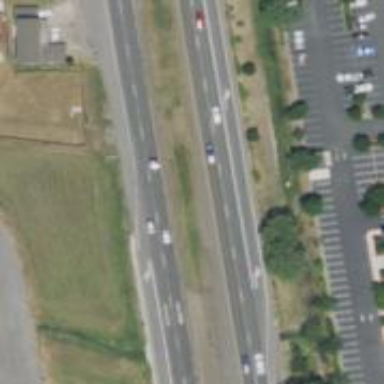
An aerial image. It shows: This image shows trunk highway that functions as expressway.